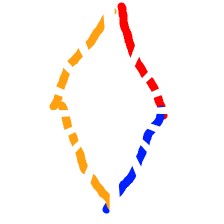
Shape: rhombus